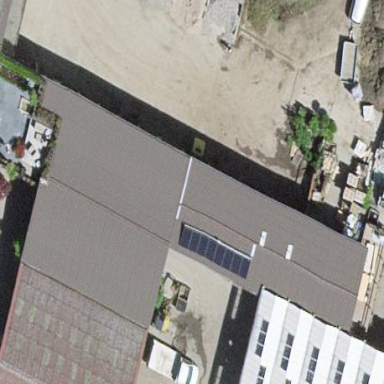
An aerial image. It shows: Commercial building.